Field crop: maize
Growth stage: 2
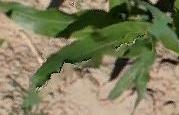
Species: maize